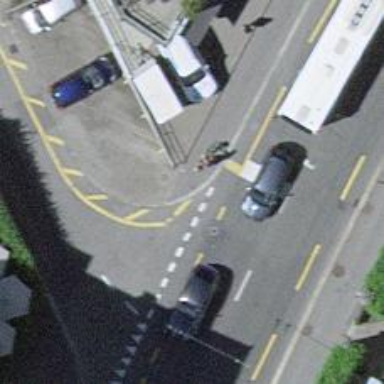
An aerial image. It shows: Kerb serving as barrier.